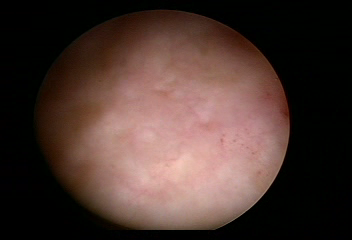
Modality: WLC
Class: Normal mucosa
Bladder cancer association: No